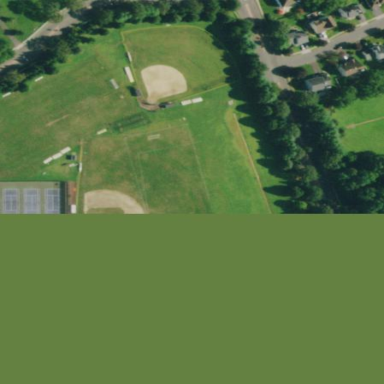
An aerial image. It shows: Recreation ground.